Field crop: maize
Growth stage: 2
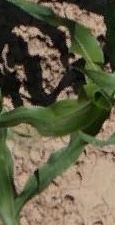
Species: maize